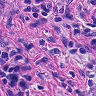
Metastatic tissue present: yes